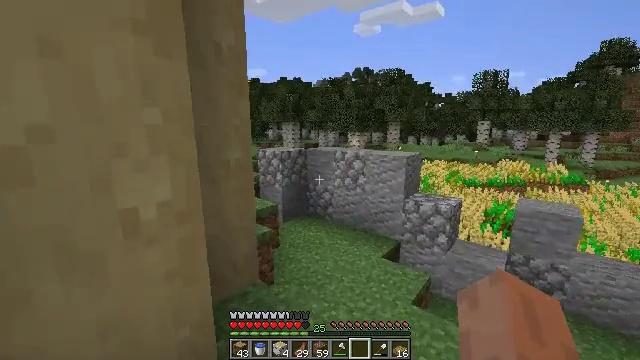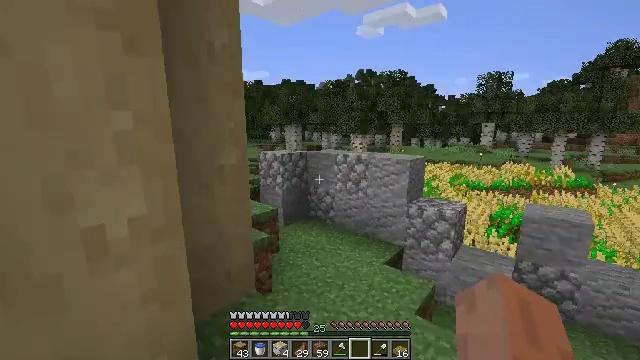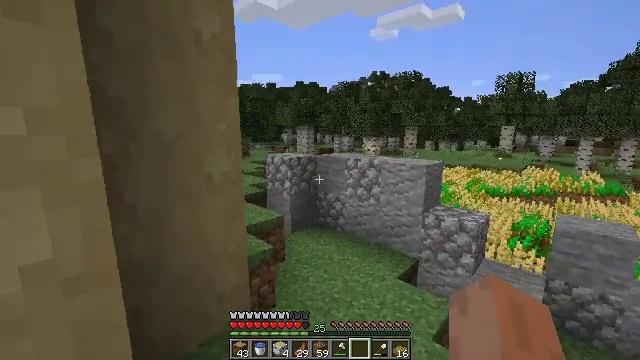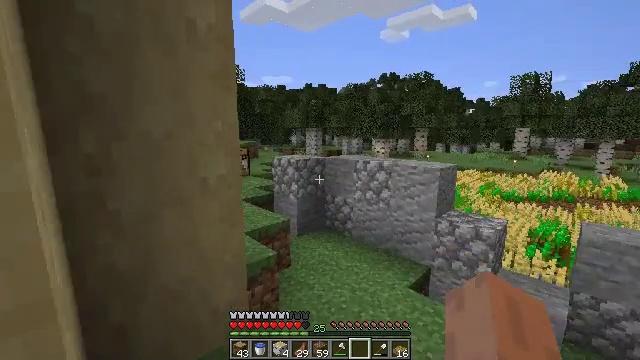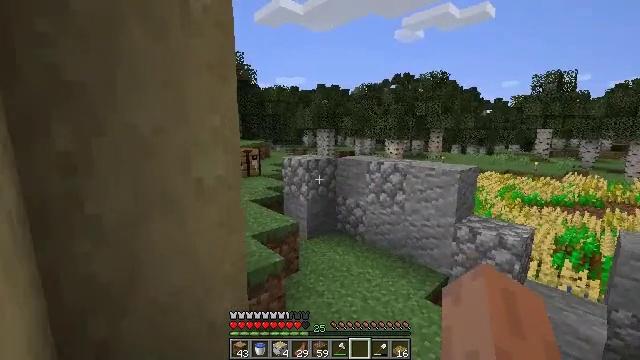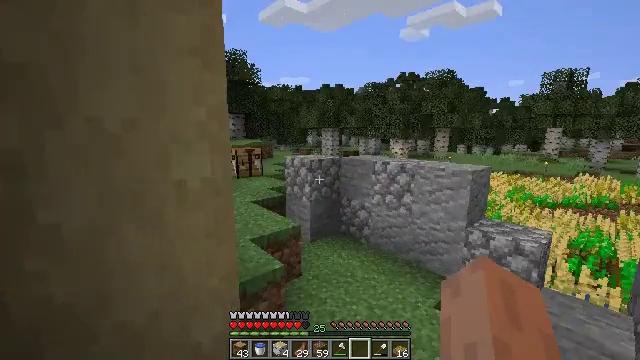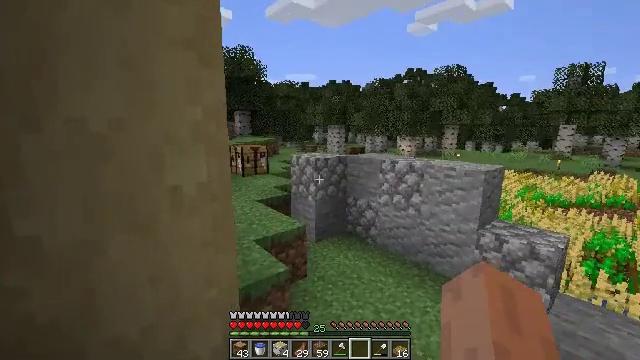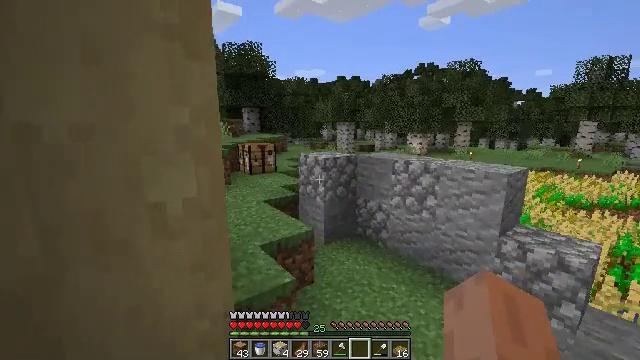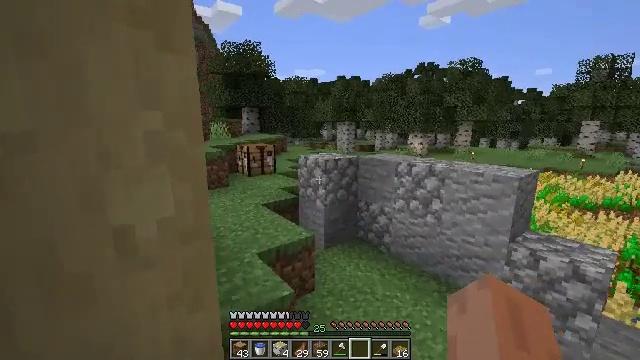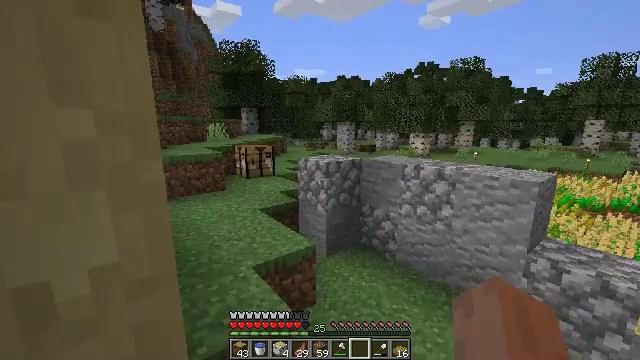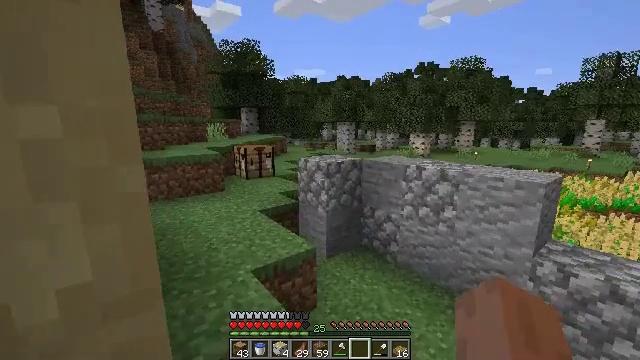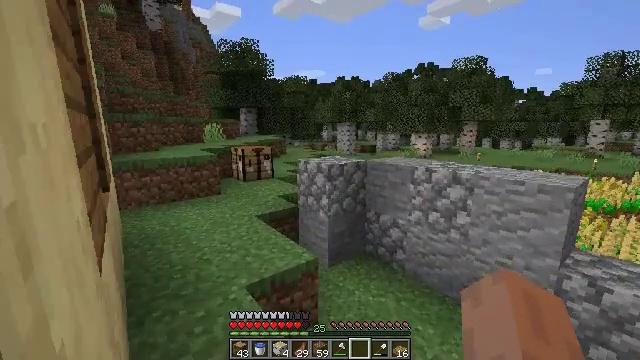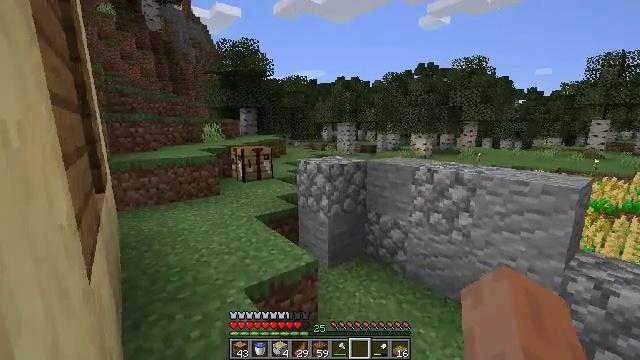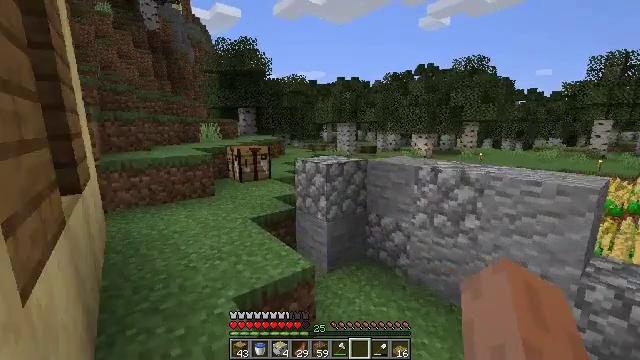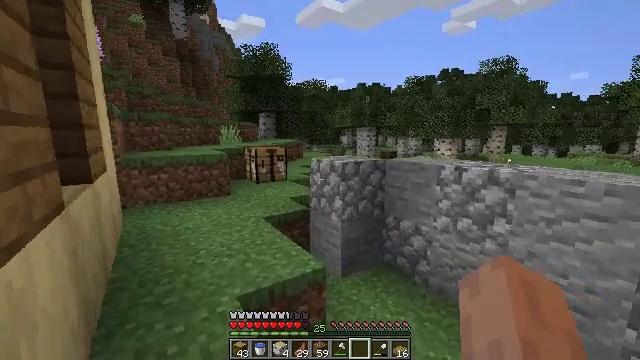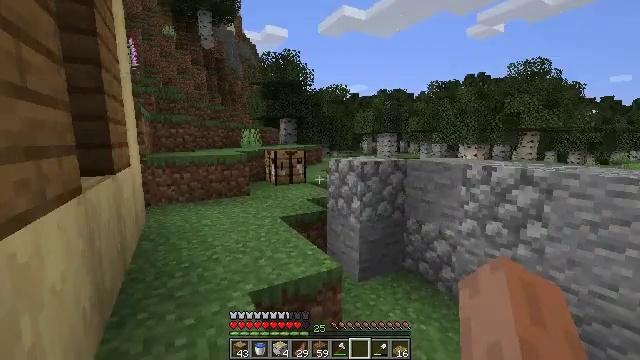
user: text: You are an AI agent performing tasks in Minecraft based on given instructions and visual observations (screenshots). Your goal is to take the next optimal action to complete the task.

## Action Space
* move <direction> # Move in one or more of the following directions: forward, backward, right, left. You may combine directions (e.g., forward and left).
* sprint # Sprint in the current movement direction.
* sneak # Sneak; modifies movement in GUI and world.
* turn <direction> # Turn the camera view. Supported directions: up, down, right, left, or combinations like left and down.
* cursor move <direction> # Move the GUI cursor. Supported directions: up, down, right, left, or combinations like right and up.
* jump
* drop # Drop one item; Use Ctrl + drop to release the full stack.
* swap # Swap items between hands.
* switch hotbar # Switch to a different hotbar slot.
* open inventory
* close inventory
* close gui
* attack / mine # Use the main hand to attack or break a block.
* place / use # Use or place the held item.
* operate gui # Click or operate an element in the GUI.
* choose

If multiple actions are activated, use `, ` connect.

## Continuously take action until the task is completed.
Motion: motion action
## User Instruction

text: Make a birch fence using the crafting table and birch wood materials.
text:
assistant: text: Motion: move forward
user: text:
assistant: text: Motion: move forward, turn left
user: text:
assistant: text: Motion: move forward, turn left
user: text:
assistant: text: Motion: move forward, turn left
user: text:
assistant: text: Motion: move forward
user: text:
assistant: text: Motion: move forward, turn left
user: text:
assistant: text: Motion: move forward, turn left
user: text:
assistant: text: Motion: move forward
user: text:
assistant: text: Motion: move forward
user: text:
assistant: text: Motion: move forward
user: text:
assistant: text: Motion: move forward
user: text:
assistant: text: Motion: move forward
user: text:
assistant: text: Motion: move forward
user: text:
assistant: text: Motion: move forward, turn left and up
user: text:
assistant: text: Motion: move forward, turn left and up
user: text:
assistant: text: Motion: move forward and move right, turn left and up
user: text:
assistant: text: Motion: move forward and move right
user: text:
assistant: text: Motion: move forward and move right, turn left and up
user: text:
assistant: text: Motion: move forward and move right, turn left and up
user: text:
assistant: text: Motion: move forward and move right, turn left and up
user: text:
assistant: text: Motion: move forward and move right, turn left and up
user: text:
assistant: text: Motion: move forward and move right, turn left and up
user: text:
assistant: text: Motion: move forward and move right, turn left and up
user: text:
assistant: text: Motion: move forward and move right, turn left and up
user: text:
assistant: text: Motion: move forward and move right, turn left and up
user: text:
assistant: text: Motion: move forward and move right, turn left and up
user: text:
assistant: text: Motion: move forward and move right, turn left and up
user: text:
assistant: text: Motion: move forward and move right, turn left
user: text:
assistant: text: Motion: move forward and move right, turn left, jump
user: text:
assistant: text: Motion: move forward and move right, jump